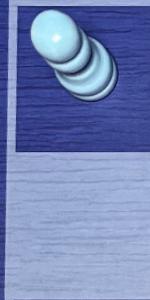
Label: Empty